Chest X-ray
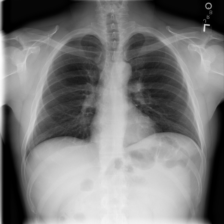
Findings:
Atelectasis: negative
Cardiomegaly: negative
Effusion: negative
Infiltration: negative
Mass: negative
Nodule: negative
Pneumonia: negative
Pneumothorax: negative
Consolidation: negative
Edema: negative
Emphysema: negative
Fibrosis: negative
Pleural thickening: negative
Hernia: negative